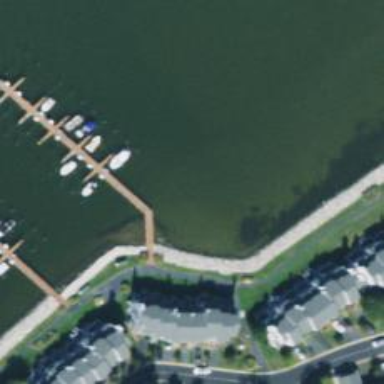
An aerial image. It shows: Man-made pier.